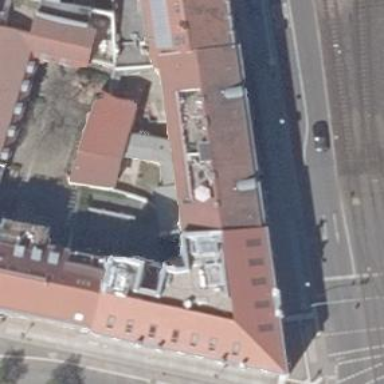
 housing apartments. It has gabled roof made of red roof tiles."